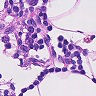
Metastatic tissue present: no